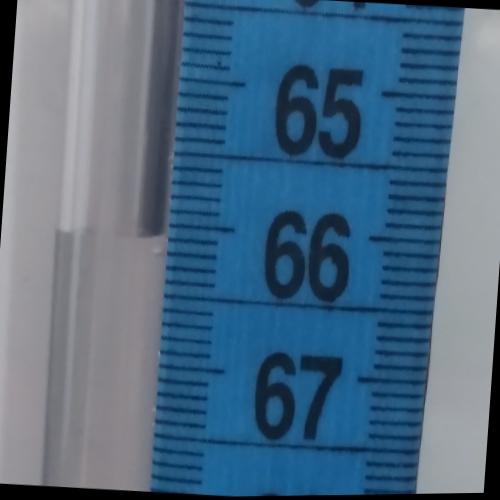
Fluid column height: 66.1 cm